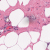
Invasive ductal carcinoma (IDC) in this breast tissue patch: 0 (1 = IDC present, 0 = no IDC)